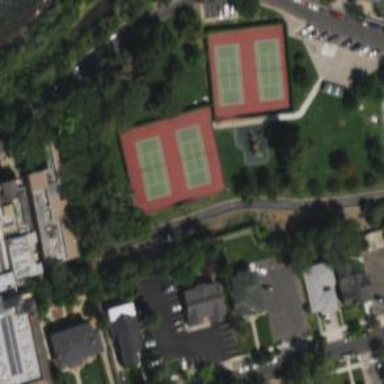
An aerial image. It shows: Tennis court in leisure pitch.